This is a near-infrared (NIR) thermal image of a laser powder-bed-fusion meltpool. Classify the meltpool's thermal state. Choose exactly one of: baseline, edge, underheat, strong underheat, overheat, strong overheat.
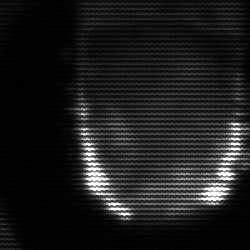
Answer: baseline